Question: I am working on camera application in android and have a page with a camera preview on half of the screen and an image gallery as shown in image below. Right now, i am using gridview to show image thumbnails in gallery. But, the problem is, i can't make the gallery scrollable(horizontally). I also found that horizontal scrolling is not supported in grid view.

The screenshot i provided is from iphone app and that is working fine. I used uicollectionview in iphone app for the same.
I can't find anything like uicollectionview in android.
Any help will be appreciated. Thanks in advance.
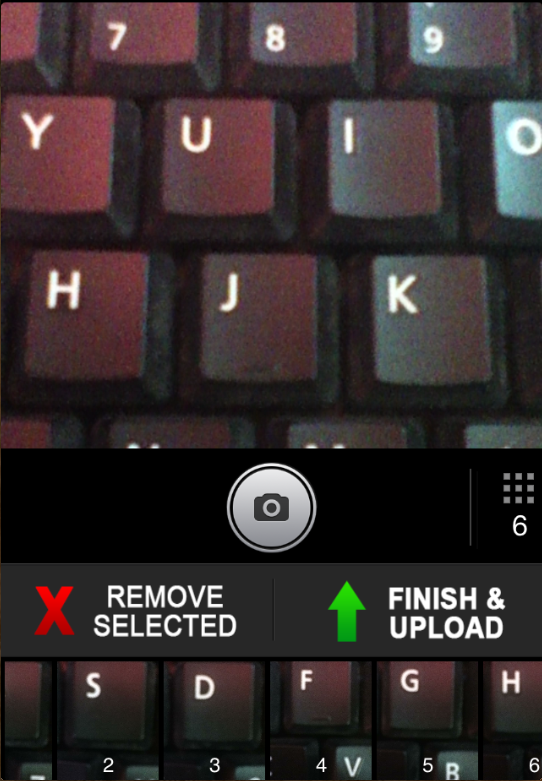
Answer: Or you can use additional plugins like <URL>